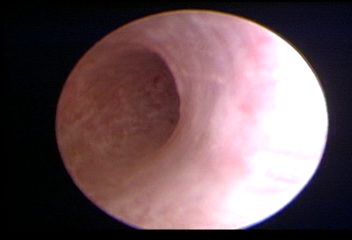
Modality: WLC
Class: Normal mucosa
Bladder cancer association: No